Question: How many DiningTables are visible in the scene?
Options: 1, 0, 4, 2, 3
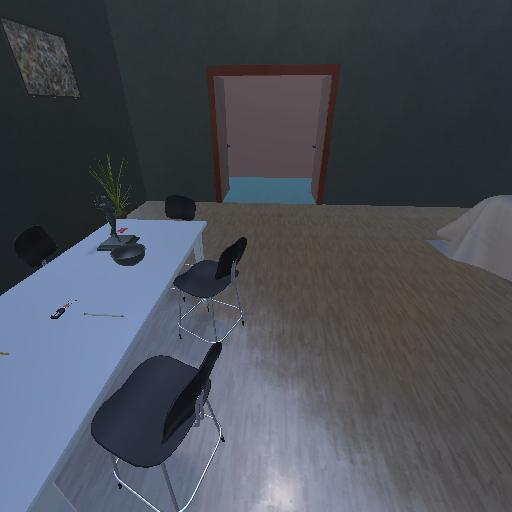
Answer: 1